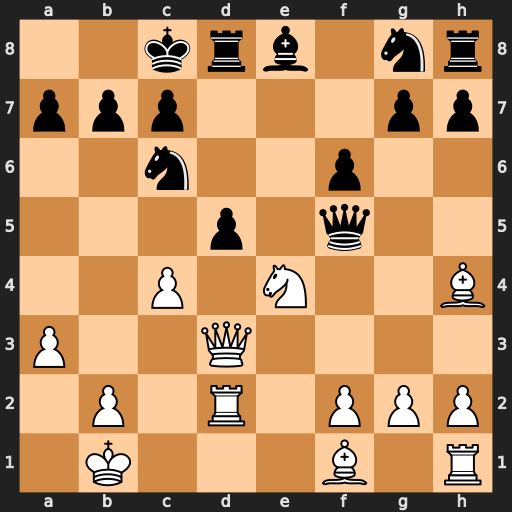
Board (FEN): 2krb1nr/ppp3pp/2n2p2/3p1q2/2P1N2B/P2Q4/1P1R1PPP/1K3B1R
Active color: w
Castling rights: -
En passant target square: -
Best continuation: Nd6+ Rxd6 Qxf5+